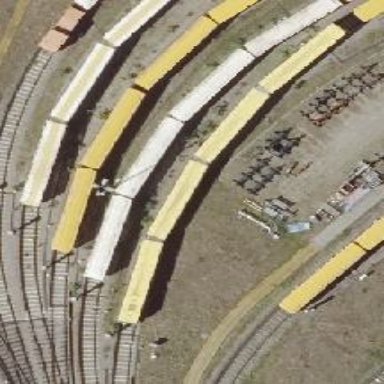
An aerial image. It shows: Yard used for servicing electrified rail. The rail is electrified from the top.